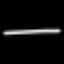
Label: line